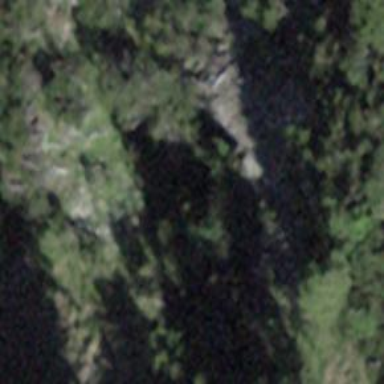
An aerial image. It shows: Natural cliff.